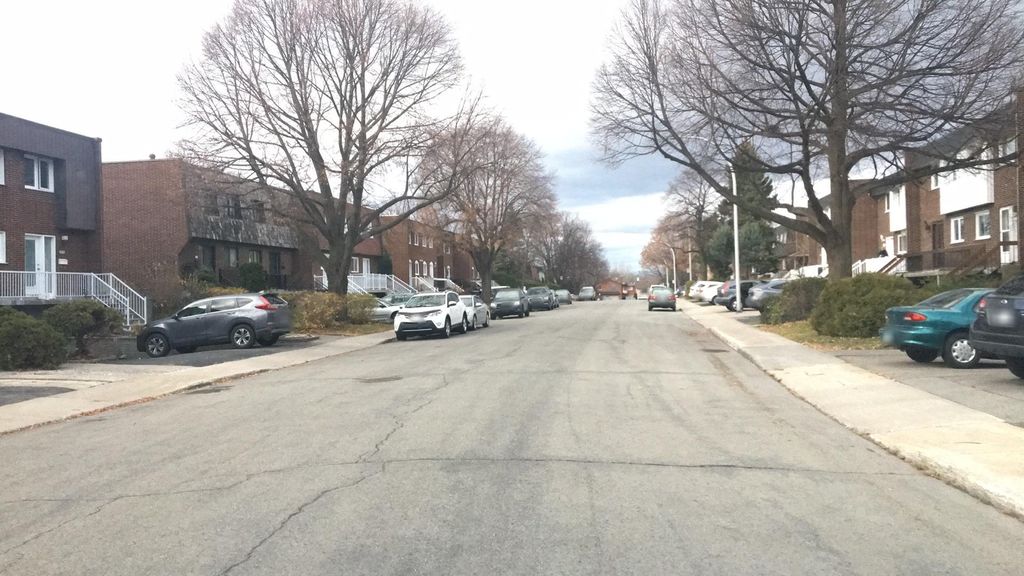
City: montreal